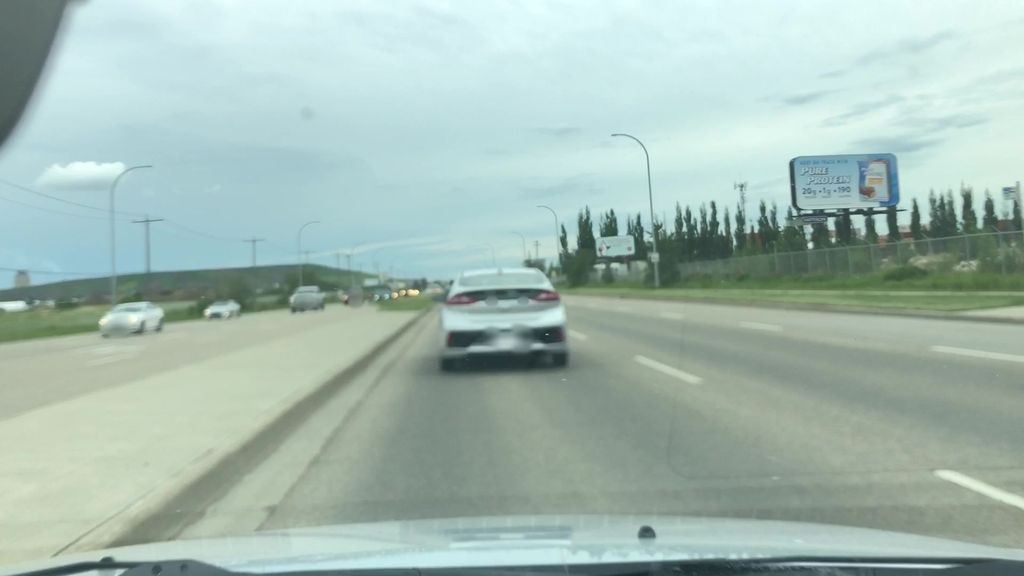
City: edmonton